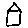
Label: house